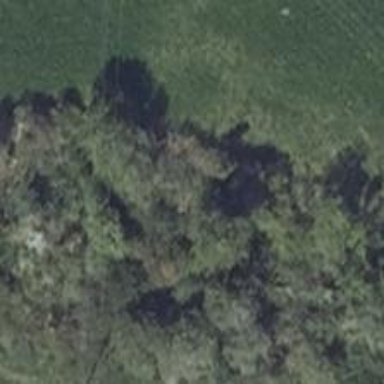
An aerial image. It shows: Patch of scrub vegetation.